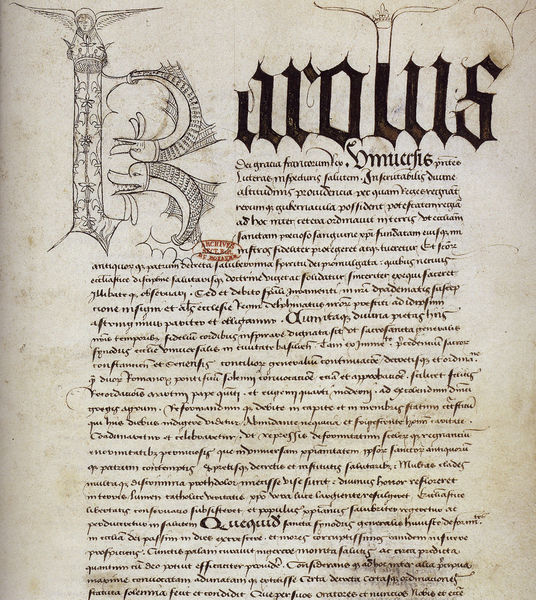
Titel: Pragmatische Sanktion vom Großen Rat beendet, erste Seite
Institution: Paris, Archives nationales
Schlagwörter: flügel, gott, schwarz, skizze, zeichnung, rot, tiere, ornament, alt, bibel, krone, engel, schrift, papier, edel, fett, buch, druck, text, buchstaben, initiale, pergament, fisch, heiligenschein, griechisch, mittelalter, heiliger, schriftrolle, schriftstück, altdeutsch, drache, handschrift, fische, latein, buchmalerei, manuskript, altschrift, b, karolingische minuskel, altrdeutsch